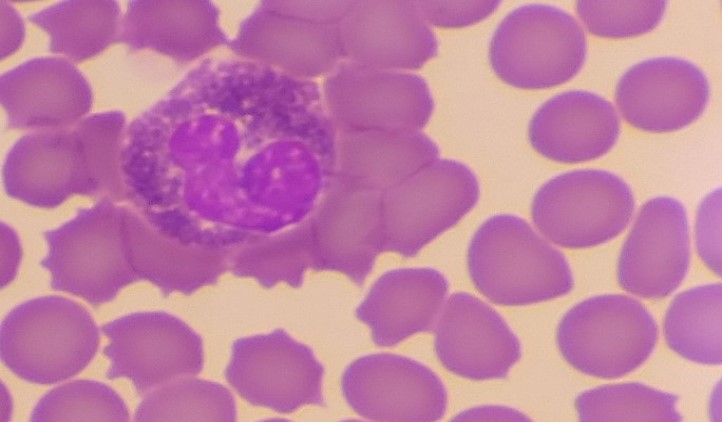
White blood cell type: Eosinophil